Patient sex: F
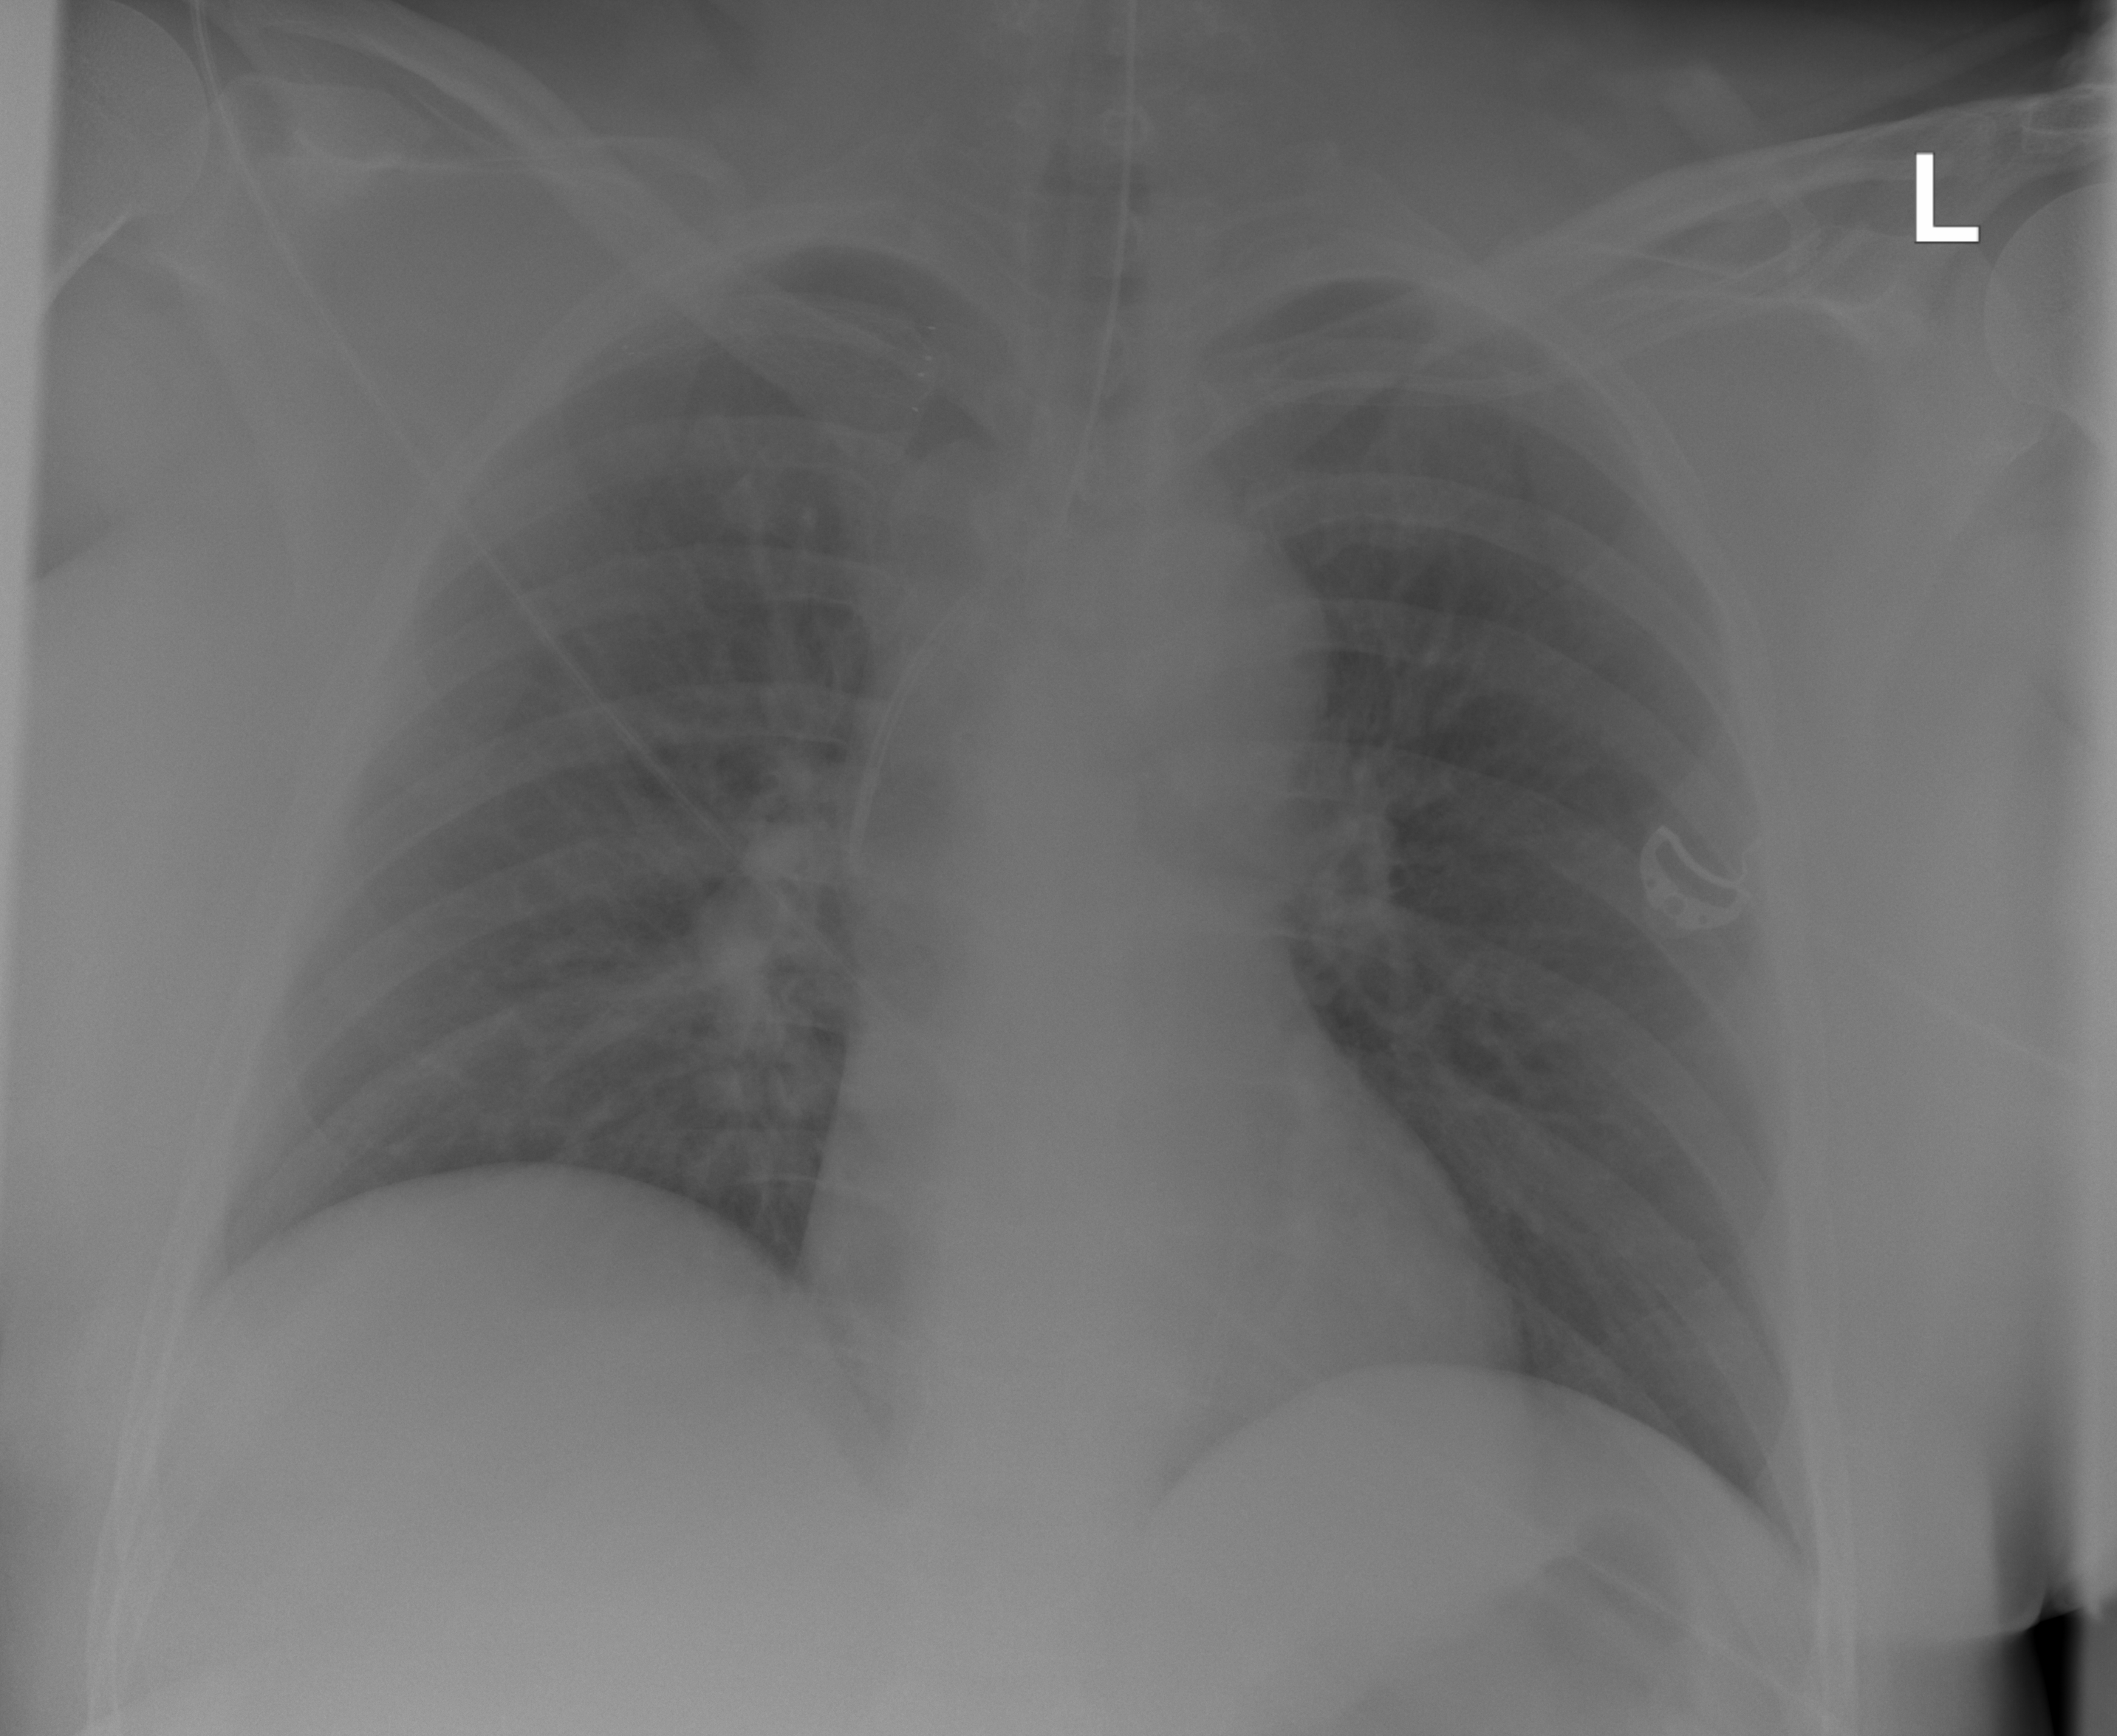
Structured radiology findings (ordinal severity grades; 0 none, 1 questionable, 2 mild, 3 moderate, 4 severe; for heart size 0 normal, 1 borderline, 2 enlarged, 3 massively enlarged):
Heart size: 0
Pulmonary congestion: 0
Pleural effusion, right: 0
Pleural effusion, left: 0
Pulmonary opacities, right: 2
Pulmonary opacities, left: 0
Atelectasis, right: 0
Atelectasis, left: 0